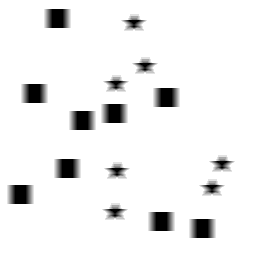
Squares: 9
Triangles: 0
Stars: 7
Total shapes: 16